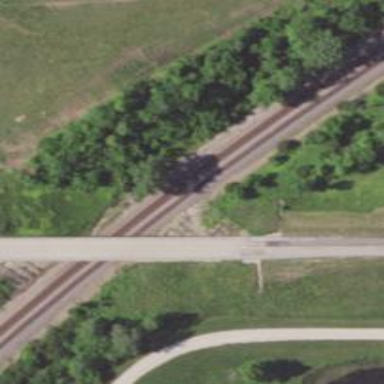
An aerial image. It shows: Railway track.